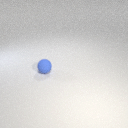
small blue rubber sphere